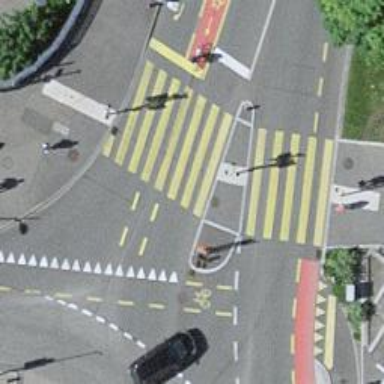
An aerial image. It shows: Crossing with traffic signals and pedestrian island.